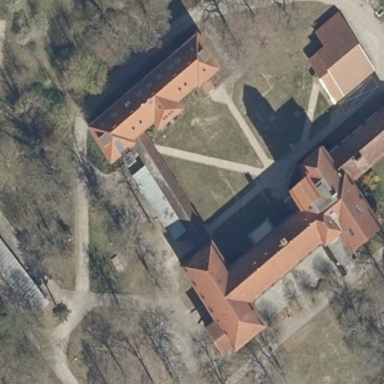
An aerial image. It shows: School building with mansard roof.